Question: I am writing a script for the <URL> plugin. Using this, I am able to fill in the gaps where IDA's auto-analysis falls short.
One area that has me stumped is naming locations/functions with (for want of a better term) "pretty names". An example of what I mean is illustrated below:

'idapython' and IDA Pro itself only allow me to enter basic C-ish function names. If I enter disallowed symbols (e.g. the scope resolution operator), they're replaced with underscores. , if I enter a mangled name by hand (e.g. '__ZN9IOService15powerChangeDoneEm'), IDA Pro prettify this for me.
Hence my question: how can I generate mangled names to pass through 'idapython'? Is there a name-mangling library available? Is one available in Python? Is my only hope to tear the mangling functionality out of 'g++' and work around that?
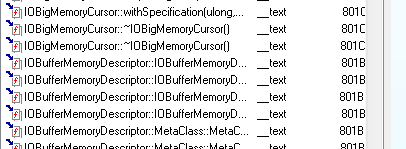
Answer: I finally got around to dig a little.
Unfortunately I could not find tool, I did find resources though.
If all you want is mangle names in the gcc3 fashion, then know that gcc3 use the Itanium C++ ABI, which has a standardized name mangling scheme. I found two documents:
- <URL>
For reference, both come from the Wikipedia page on <URL>.